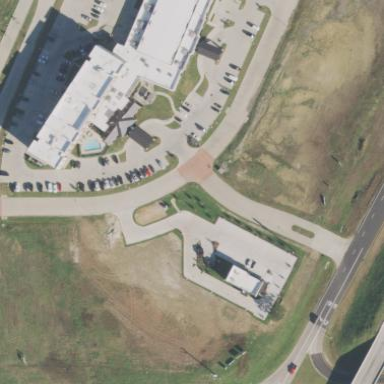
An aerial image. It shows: Hotel building.